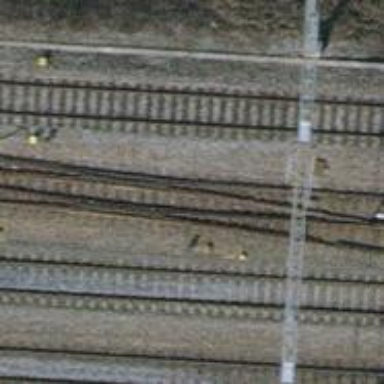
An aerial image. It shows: Electrified rail siding with contact line.